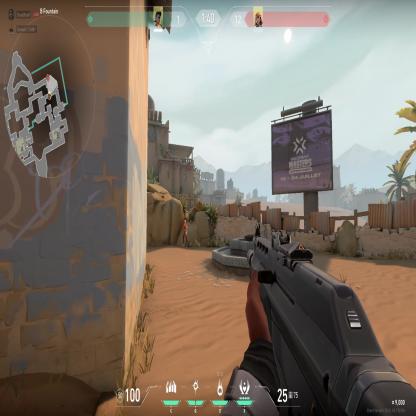
Label: enemy